Question: At work someone who isn't available anymore made an application with a 'D3.js' graph in it, it wasn't finished yet and I have to finish it. However I wasn't and I still am not familiar with the D3.js library I could fix some things. But one thing I just can't fix, I have a graph with a colored area, that works and looks well, that has to show a red graph instead of yellow if a value is exceeded. In this case the value is -30, so above the red line (see pictures).
The image on the left shows what I have now and the right one what it needs to be:

I found out that multiple areas can be stacked with the <URL> function. But I only find examples with code using hard-coded 'JSON' or multiple graphs at top of each other.
The code below is what I have now: (I cut out that is irrelevant)
'''
var area = d3.svg.area()
.interpolate("basis")
.x(function (d) {return x(d.date); })
.y0(function (d) {return y(0); })
.y1(function (d) {return y(d.energy); });
var svg = d3.select("#datacontainer2").append("svg")
.attr("width", width + margin.left + margin.right)
.attr("height", height + margin.top + margin.bottom);
svg.append("defs").append("clipPath")
.attr("id", "clip")
.append("rect")
.attr("width", width)
.attr("height", height);
var context = svg.append("g").attr("transform","translate("+margin2.left+","+margin2.top + ")");
d3.csv("file:///data.txt", function (error, data) {
data.forEach(function (d) {
d.date = parseDate(d.date);
d.energy = d.energy;
});
x.domain(d3.extent(data.map(function (d) { return d.date; })));
y.domain([25, -50] /*d3.extent(data.map(function(d) { return d.energy; }))*/ );
x2.domain(x.domain());
y2.domain(y.domain());
focus.append("path")
.datum(data)
.attr("clip-path", "url(#clip)")
.attr("d", area);
// red line
focus.append("svg:line")
.attr("x1", 0)
.attr("x2", height * data.length)
.attr("y1", (function (d) { return y(-30); } ))
.attr("y2", (function (d) { return y(-30); }))
.attr("stroke", "#ff0000")
.attr("stroke-width", "3");
});
'''
Also, all values below zero should be green colored, but this could be easily extended when having the code for above question.
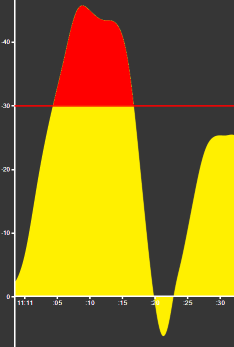
Answer: This is what you might be looking for: <URL>.
'''
Create a area gradient and color according to that.
// Set the threshold
svg.append("linearGradient")
.attr("id", "area-gradient") // change from line to area
.attr("gradientUnits", "userSpaceOnUse")
.attr("x1", 0).attr("y1", y(0))
.attr("x2", 0).attr("y2", y(1000))
.selectAll("stop")
.data([
{offset: "0%", color: "red"},
{offset: "30%", color: "red"},
{offset: "45%", color: "black"},
{offset: "55%", color: "black"},
{offset: "60%", color: "lawngreen"},
{offset: "100%", color: "lawngreen"}
])
.enter().append("stop")
.attr("offset", function(d) { return d.offset; })
.attr("stop-color", function(d) { return d.color; });
'''
More on this you can find at <URL>.